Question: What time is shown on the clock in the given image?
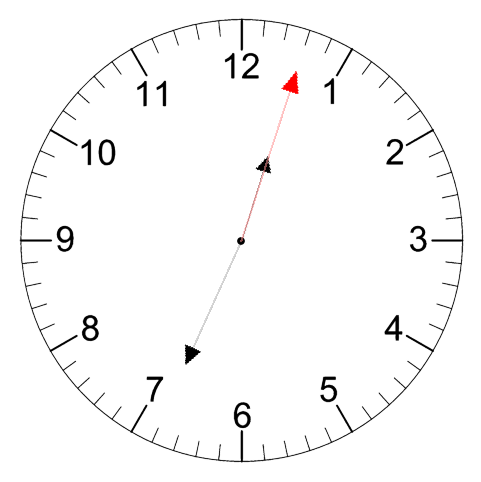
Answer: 12:34:03